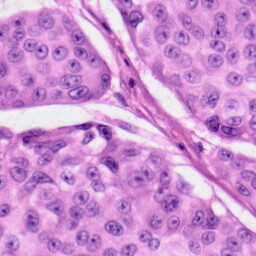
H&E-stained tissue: Skin